Question: Updating to Swift 1.2 / Xcode 6.3 caused the following errors:

Could someone with understanding of changes that took place between 1.1 and 1.2 help out what's going on here? All help appreciated! Thanks for reading this far!
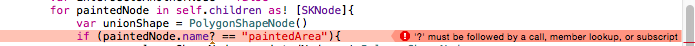
Answer: In Swift 1.2, it is illegal to follow a variable with '?' to unwrap it. The '?' is used in an and must then be followed by a method call, a member lookup (i.e. a property), or a subscript as the error message said.
In the comments you added:
> If I remove the "?" the code complies ok but what happens when a node
doesn't have a name?
It is perfectly valid to compare a 'String?' to a literal 'String' value without unwrapping the variable first. If the optional is 'nil', then 'nil' is not equal to any literal 'String' so the 'if' will simply fail.
Try the following in a Swift Playground:
'''
var str: String? = nil
if str == "hello" {
println("it is hello")
} else {
println("not hello") // prints "not hello"
}
// Here we reassign str, but it is still a String?
str = "hello"
if str == "hello" {
println("it is hello") // prints "it is hello"
} else {
println("not hello")
}
'''
So it is completely safe just just compare 'paintedNode.name' to '"paintedArea"' and if the node doesn't have a name then 'paintedNode.name' will be 'nil' and the 'if' will fail just as if it had a different name.